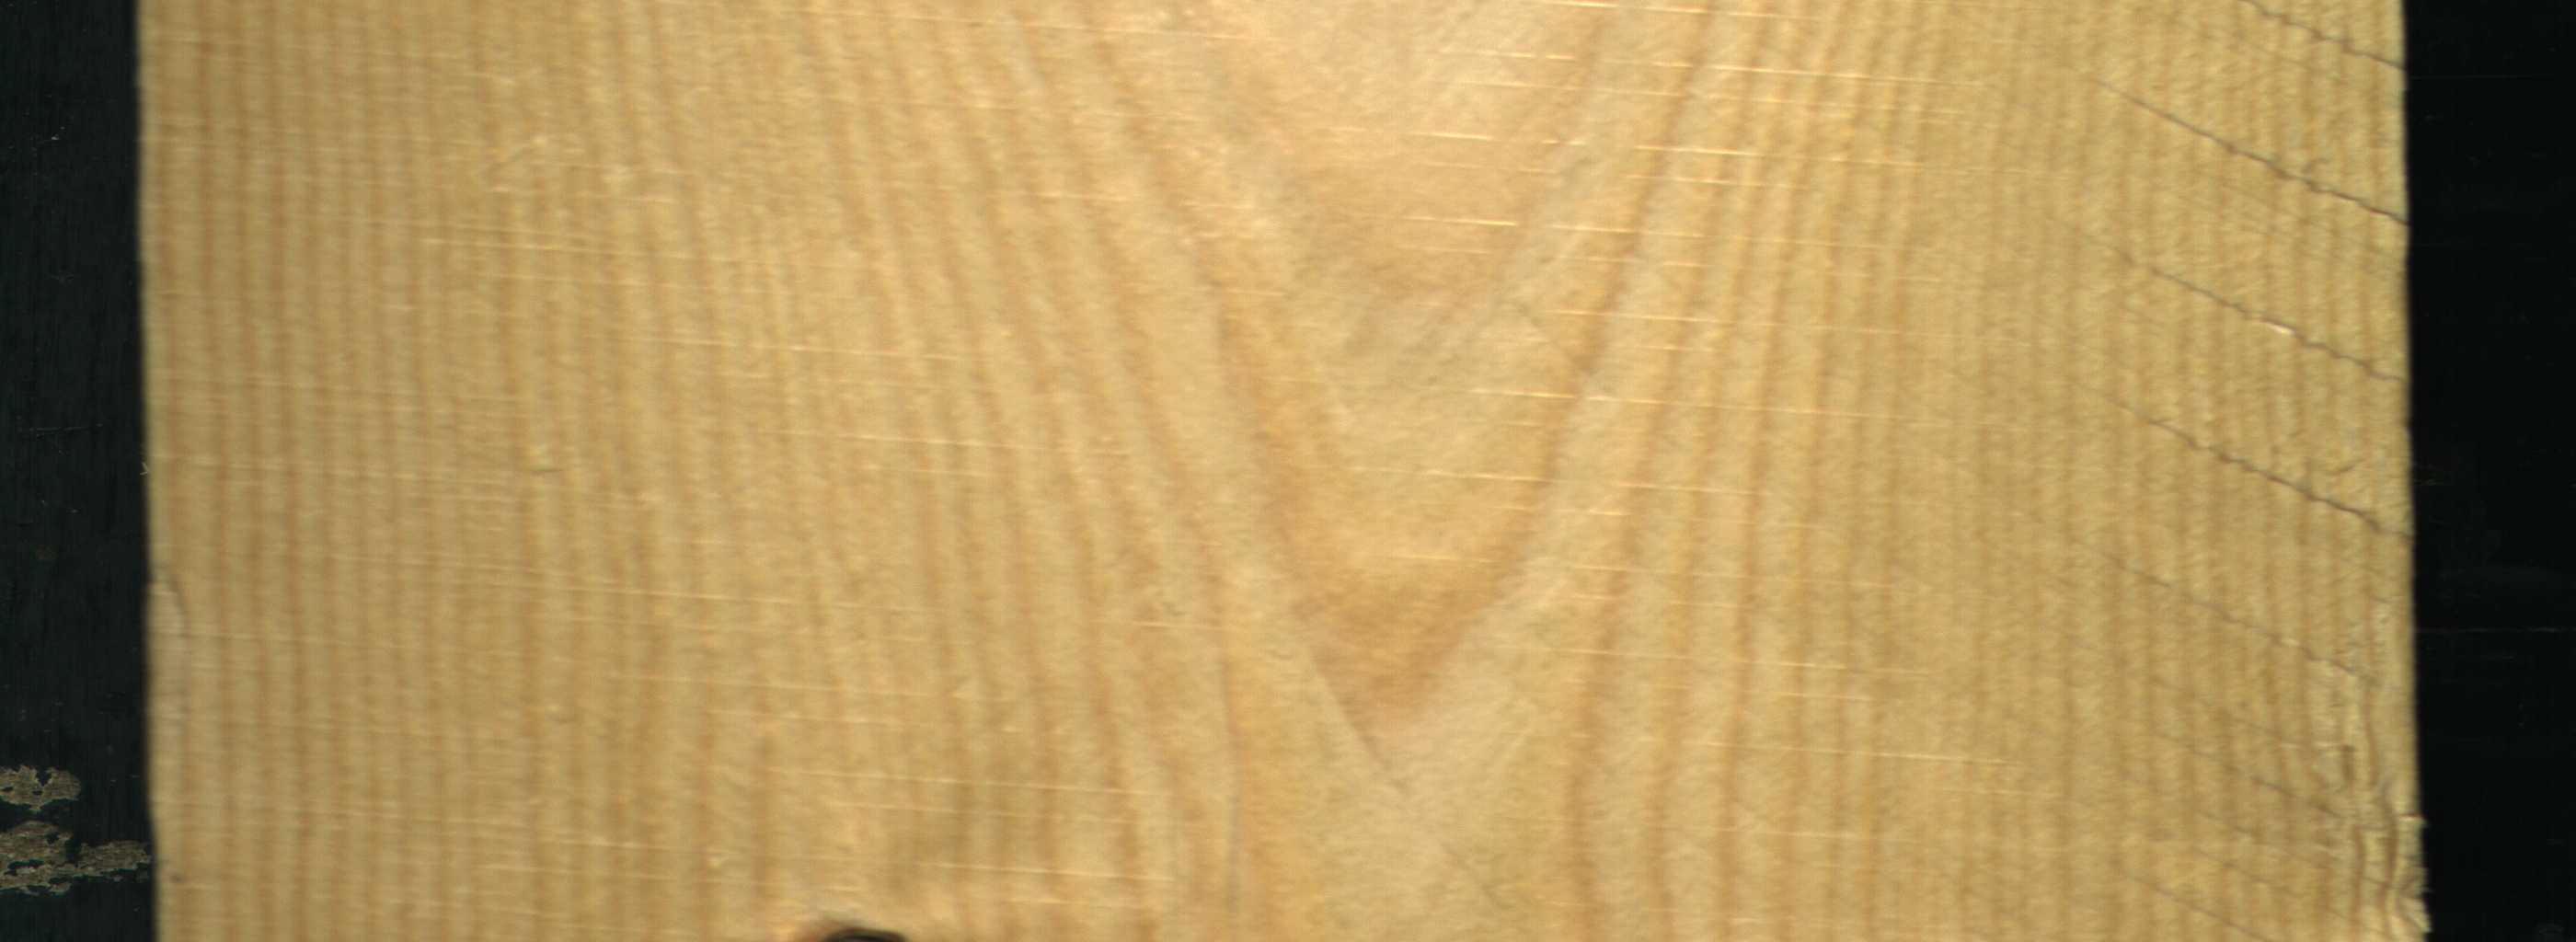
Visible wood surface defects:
Dead_Knot